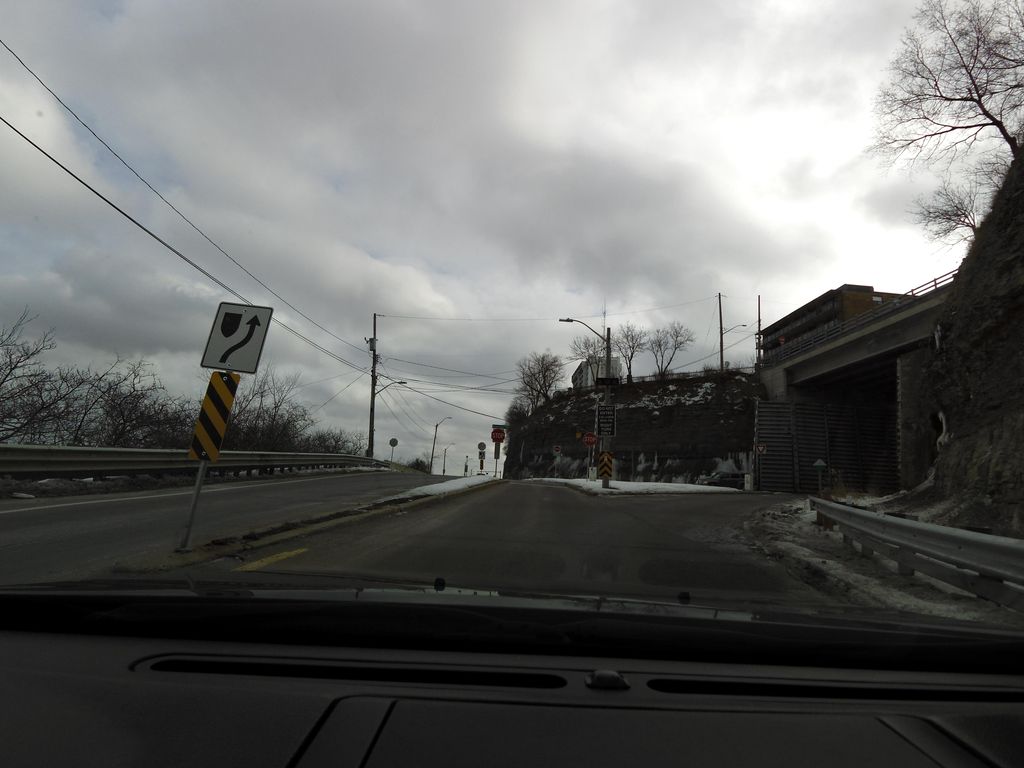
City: hamilton